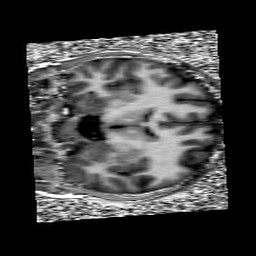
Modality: UNIT1
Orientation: coronal
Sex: female
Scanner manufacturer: siemens
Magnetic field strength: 3 T
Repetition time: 5 s
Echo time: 0.00368 s